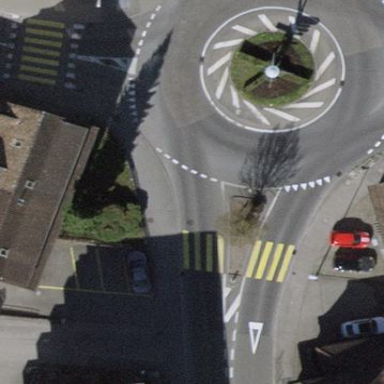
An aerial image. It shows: Secondary road with asphalt surface leading to roundabout.